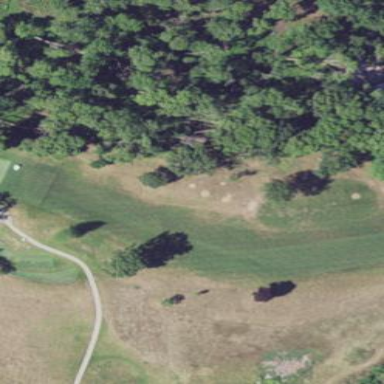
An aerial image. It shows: Golf fairway in the image.